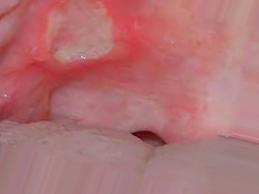
Condition: Mouth Ulcer